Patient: sex M, age 71
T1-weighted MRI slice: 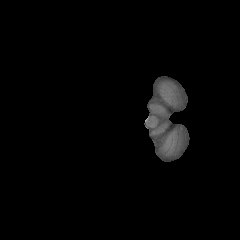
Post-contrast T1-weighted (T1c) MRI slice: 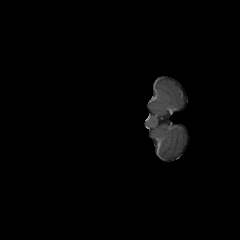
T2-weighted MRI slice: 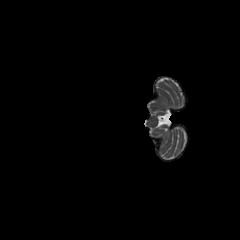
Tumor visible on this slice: no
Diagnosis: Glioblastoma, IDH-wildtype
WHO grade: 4